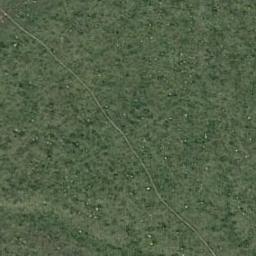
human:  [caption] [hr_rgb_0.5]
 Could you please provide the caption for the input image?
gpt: There are two yellow lines on the grass .

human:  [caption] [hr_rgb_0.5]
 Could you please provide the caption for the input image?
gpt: The meadow is dense but uneven .

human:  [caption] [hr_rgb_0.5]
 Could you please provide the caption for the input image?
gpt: A large lush green meadow covered with green grass with a winding path .

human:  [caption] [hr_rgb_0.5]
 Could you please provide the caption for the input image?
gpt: This meadow has dense lower grasses and some taller grasses and a road goes through the meadow .

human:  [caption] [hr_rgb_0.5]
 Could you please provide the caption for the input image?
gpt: A road goes through the green meadow .